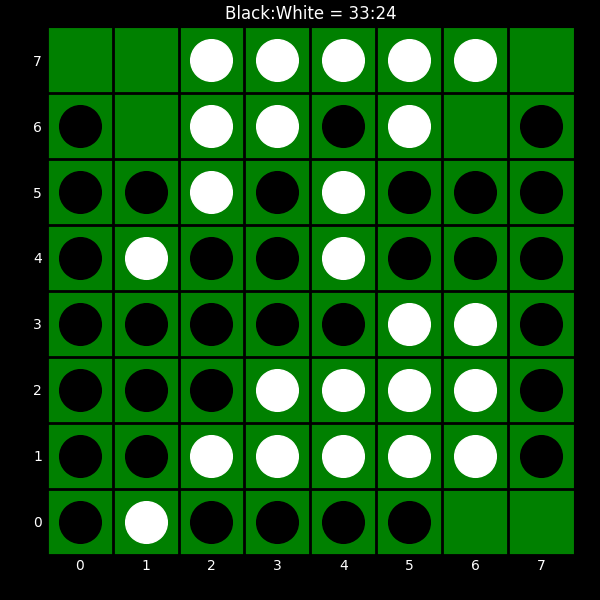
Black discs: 33
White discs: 24